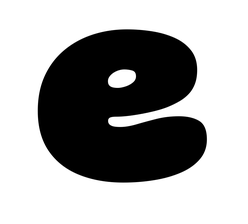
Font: Gluten_Black